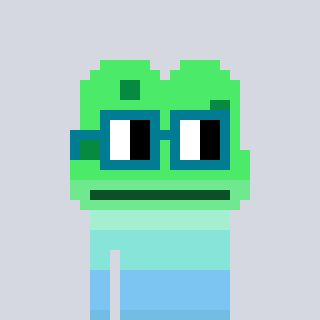
a pixel art character with square dark green glasses, a frog-shaped head and a green-colored body on a cool background